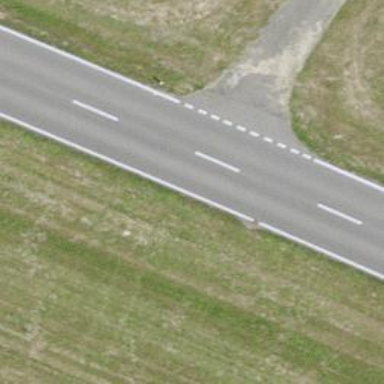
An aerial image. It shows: Tertiary road.